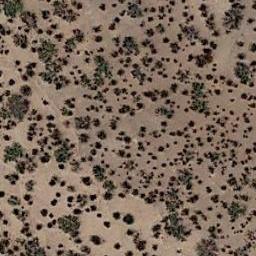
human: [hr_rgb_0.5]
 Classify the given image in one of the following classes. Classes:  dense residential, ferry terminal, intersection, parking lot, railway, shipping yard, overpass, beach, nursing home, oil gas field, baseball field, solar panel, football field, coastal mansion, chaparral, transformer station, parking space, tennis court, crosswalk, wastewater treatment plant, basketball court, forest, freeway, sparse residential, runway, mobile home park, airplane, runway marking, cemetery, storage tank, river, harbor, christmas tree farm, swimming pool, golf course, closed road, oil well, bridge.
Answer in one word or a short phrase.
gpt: chaparral